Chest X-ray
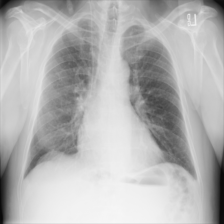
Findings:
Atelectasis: negative
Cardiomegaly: negative
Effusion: negative
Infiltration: negative
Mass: negative
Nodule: negative
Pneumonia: negative
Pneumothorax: negative
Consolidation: negative
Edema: negative
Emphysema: negative
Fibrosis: negative
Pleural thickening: negative
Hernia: negative